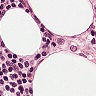
Metastatic tissue present: no